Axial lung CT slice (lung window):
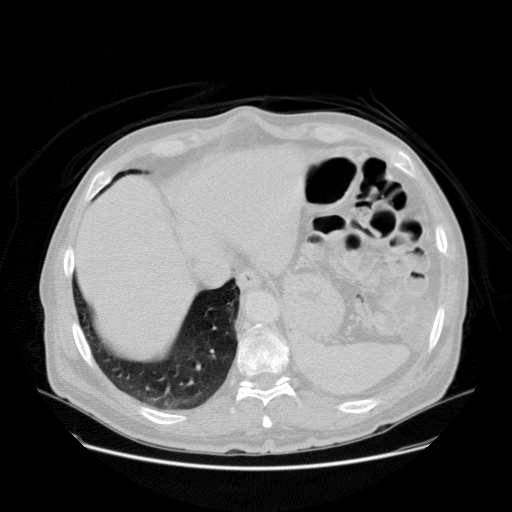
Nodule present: no